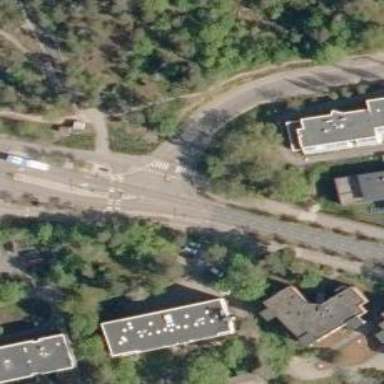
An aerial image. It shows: Asphalt crossing where footway and cycleway intersect.